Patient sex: F
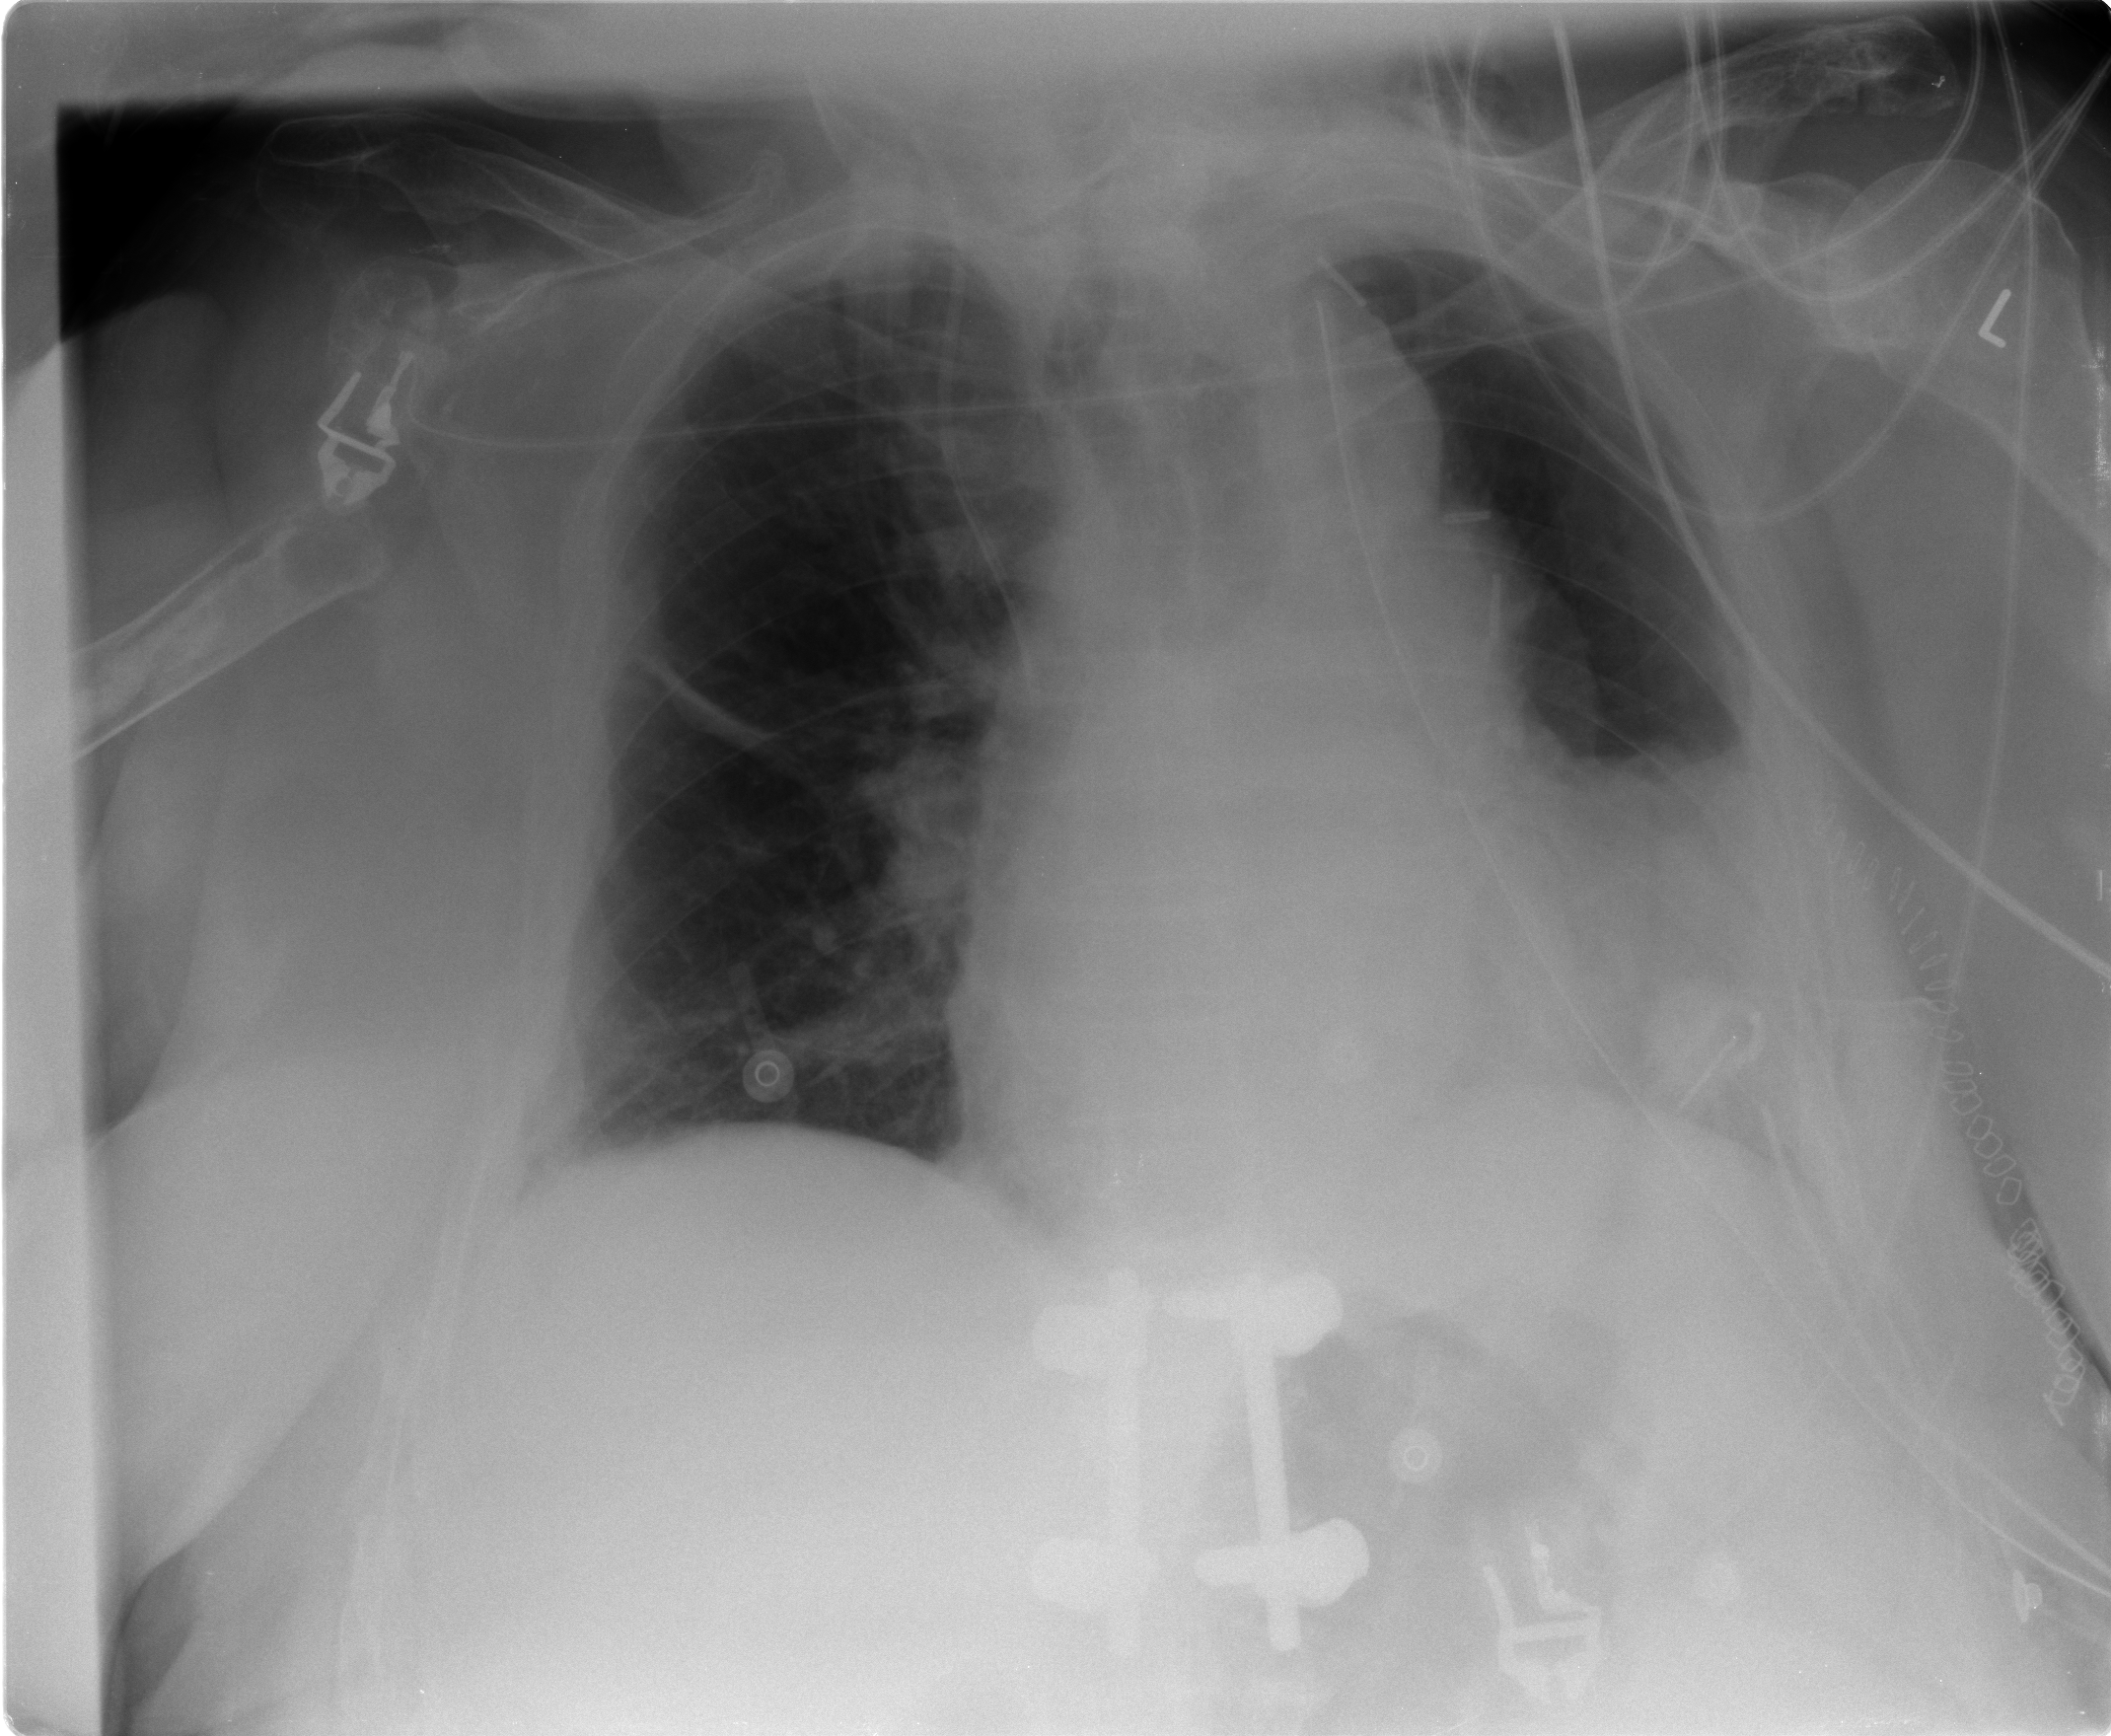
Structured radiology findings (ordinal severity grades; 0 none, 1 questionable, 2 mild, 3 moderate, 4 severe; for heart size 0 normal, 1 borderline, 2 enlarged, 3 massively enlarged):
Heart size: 0
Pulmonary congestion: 0
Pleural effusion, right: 0
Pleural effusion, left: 2
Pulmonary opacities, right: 0
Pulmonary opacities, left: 0
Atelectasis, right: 0
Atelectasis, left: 0